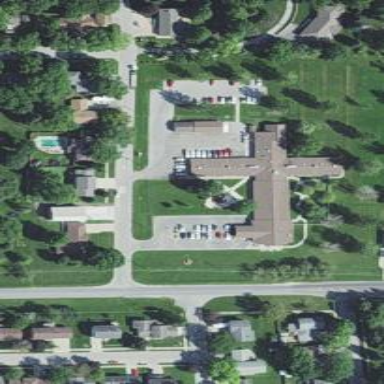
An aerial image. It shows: Building that serves as nursing home.